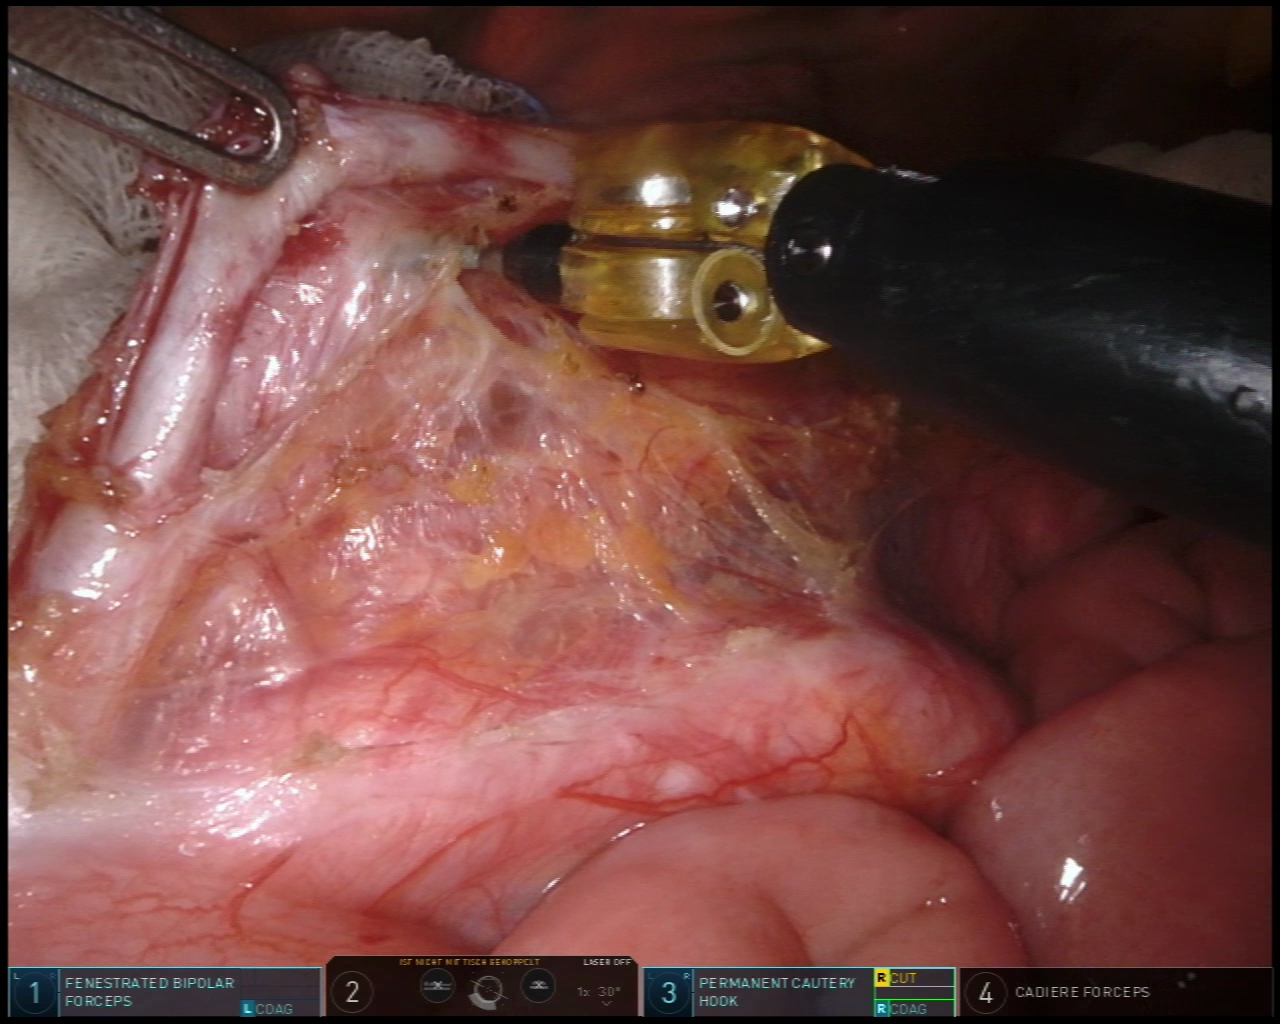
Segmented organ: inferior_mesenteric_artery
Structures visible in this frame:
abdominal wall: no
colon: no
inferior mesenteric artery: yes
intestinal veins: no
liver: no
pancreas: no
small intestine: yes
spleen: no
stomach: no
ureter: no
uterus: no
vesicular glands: no